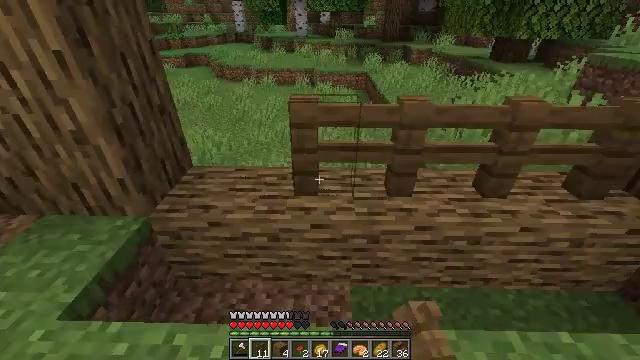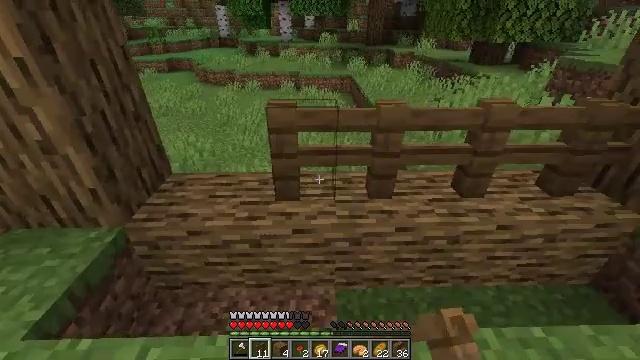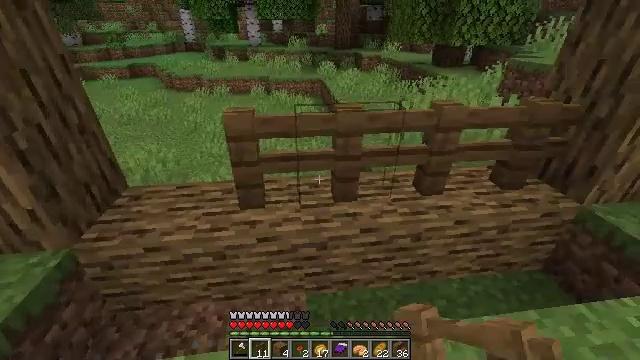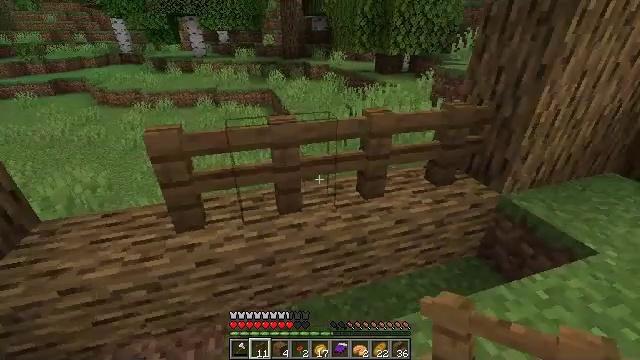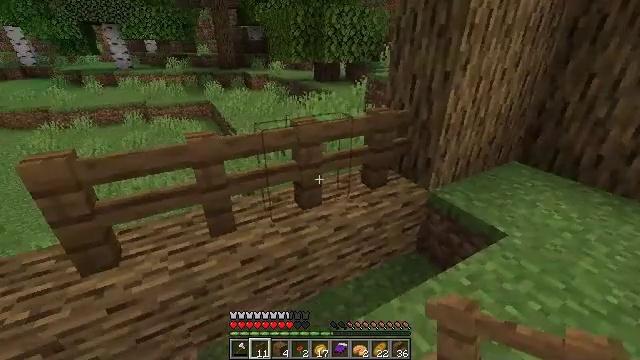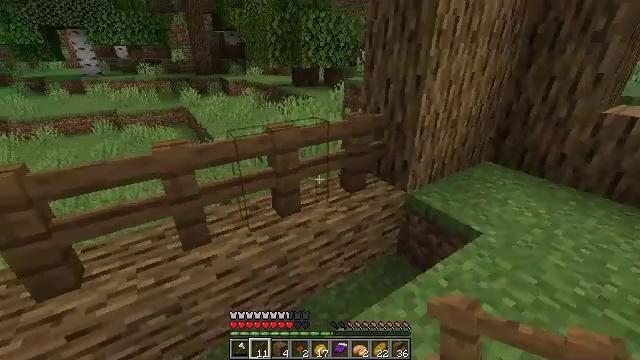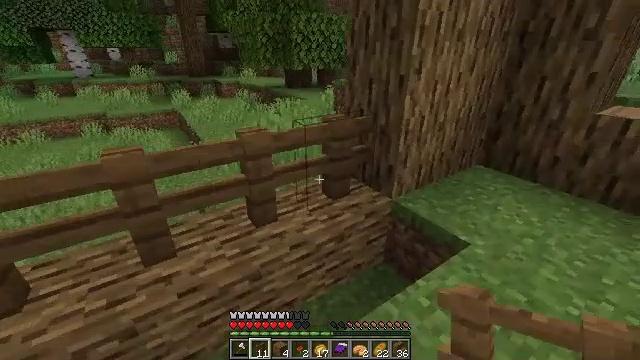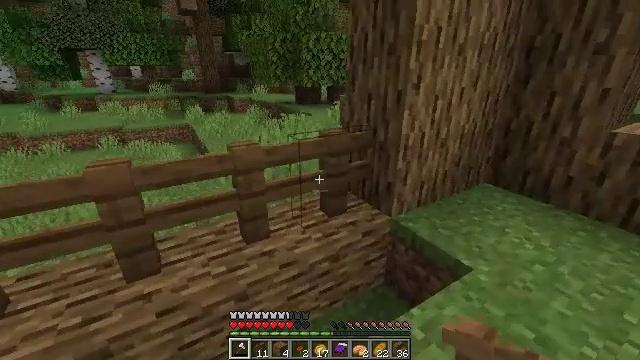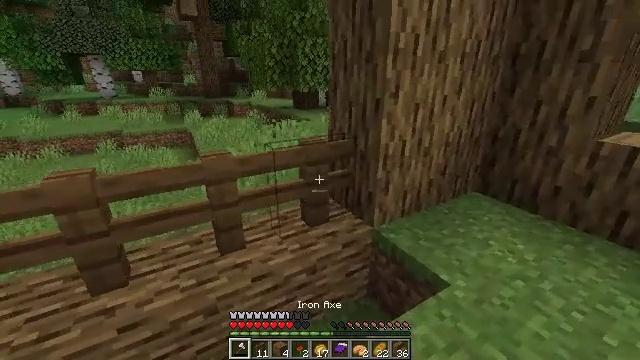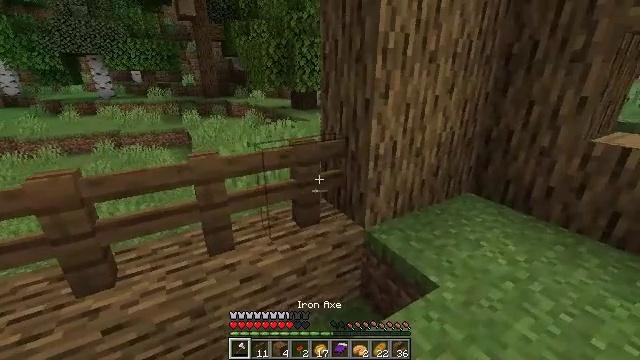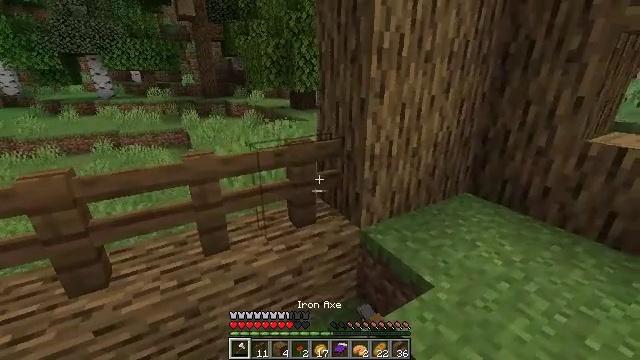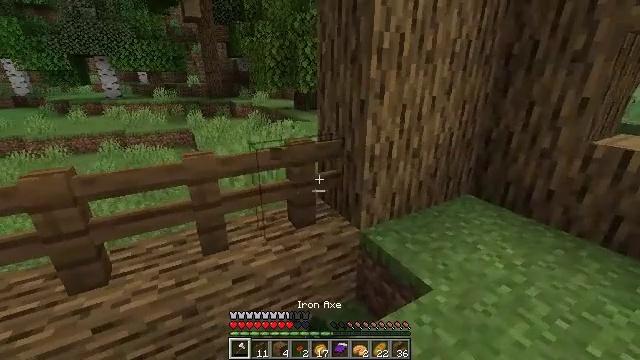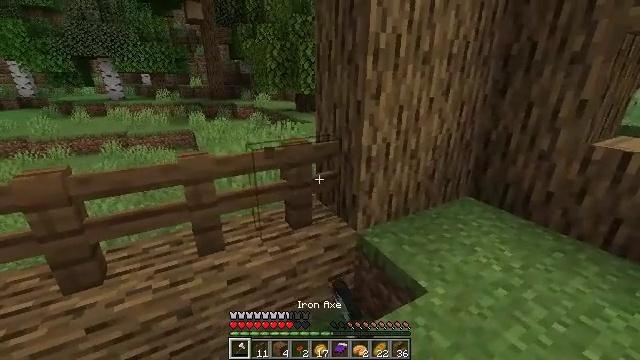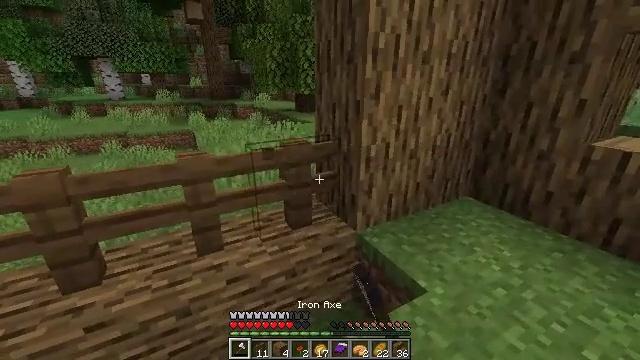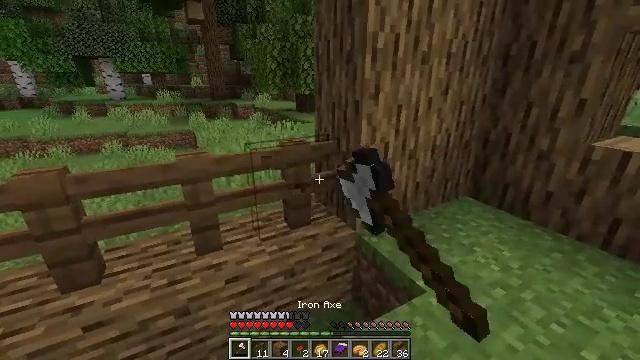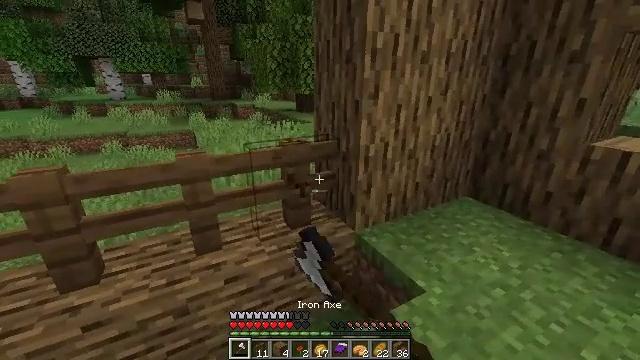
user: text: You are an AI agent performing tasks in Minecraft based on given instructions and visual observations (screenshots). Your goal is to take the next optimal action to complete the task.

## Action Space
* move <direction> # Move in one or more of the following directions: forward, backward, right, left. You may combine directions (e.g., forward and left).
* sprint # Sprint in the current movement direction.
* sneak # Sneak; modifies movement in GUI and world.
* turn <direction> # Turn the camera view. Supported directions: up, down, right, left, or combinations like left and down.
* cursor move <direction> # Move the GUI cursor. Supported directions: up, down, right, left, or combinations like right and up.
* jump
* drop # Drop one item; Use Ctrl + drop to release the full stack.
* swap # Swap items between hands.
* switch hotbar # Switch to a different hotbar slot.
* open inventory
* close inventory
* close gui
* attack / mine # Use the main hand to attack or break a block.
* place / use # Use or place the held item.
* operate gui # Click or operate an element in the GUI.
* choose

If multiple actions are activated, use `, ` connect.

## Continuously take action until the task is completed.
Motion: motion action
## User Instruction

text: Attack the spruce fence to dismantle it.
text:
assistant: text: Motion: move right, turn right
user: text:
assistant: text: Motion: move right, turn right
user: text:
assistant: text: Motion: move right, turn right and up
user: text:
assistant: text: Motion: move forward and move right, turn right and up
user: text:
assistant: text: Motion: move forward and move right, turn right
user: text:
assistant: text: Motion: move forward and move right
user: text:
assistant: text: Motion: move right, turn left and up, switch to hotbar 1
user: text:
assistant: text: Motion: move right, turn up, switch to hotbar 1
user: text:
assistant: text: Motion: attack / mine
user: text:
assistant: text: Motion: attack / mine
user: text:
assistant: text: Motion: turn left, attack / mine
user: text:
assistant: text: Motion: attack / mine
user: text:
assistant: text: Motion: attack / mine
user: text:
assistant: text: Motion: attack / mine
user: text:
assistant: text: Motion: attack / mine
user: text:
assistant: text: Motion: attack / mine
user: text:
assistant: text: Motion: attack / mine
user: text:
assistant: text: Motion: attack / mine
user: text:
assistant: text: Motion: attack / mine
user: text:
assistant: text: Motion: attack / mine
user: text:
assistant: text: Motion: turn left and down, attack / mine
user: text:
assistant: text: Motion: attack / mine
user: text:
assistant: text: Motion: attack / mine
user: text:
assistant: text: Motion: attack / mine
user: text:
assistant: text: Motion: attack / mine
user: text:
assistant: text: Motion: attack / mine
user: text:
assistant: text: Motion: attack / mine
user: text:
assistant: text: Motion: attack / mine